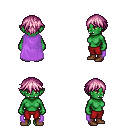
a pixel art fantasy rpg character, female body template, orc, green skin, lavender cape, red pants, pink short bangs hairstyle, brown shoes, four views (front, back, left, right), 2x2 character sprite sheet, small pixel art, hard edges, no anti-aliasing